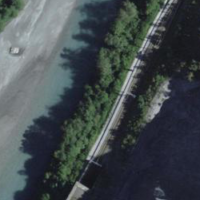
EUNIS habitat code: 48
Species observed at this site:
Centaurea scabiosa